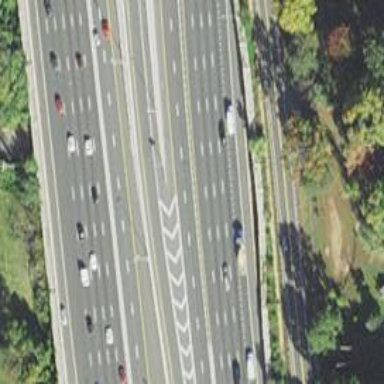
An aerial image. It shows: Motorway junction.